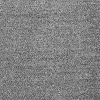
Atmospheric dust classification: dusty